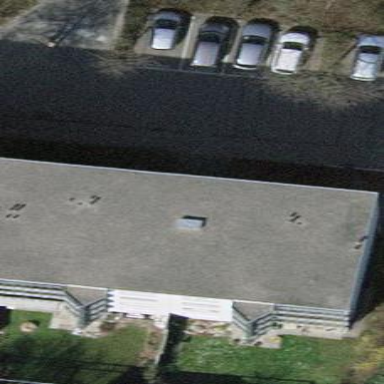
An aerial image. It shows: Flat-roofed terrace building.